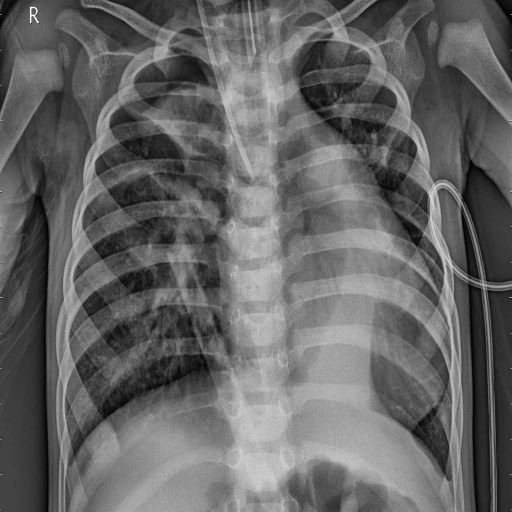
Finding: PNEUMONIA